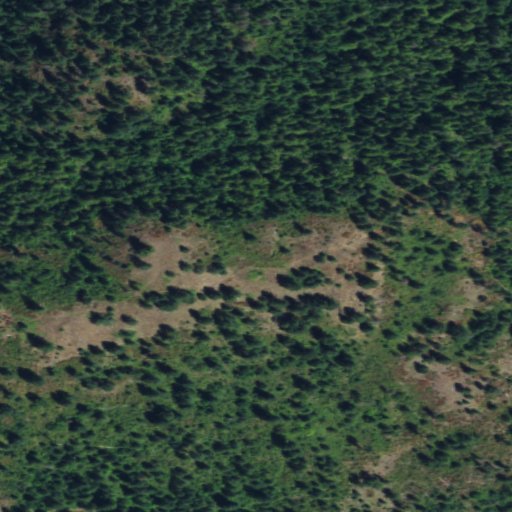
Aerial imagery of mountain in Washington named Cougar Mountain containing evergreen forest, shrub, deciduous forest, and grassland